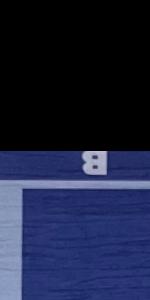
Label: Empty